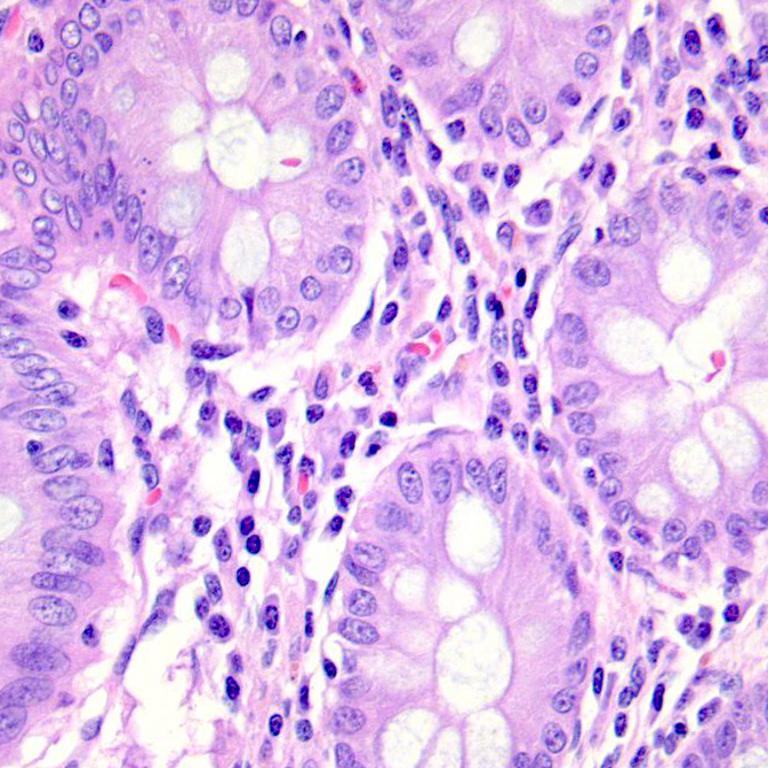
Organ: colon
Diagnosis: benign